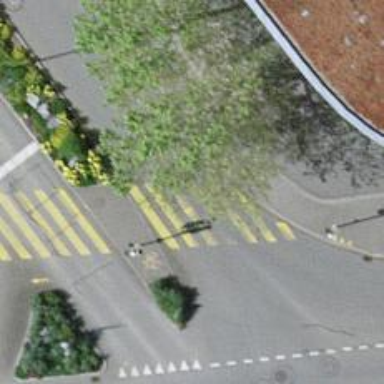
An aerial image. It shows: Crossing with traffic signals.